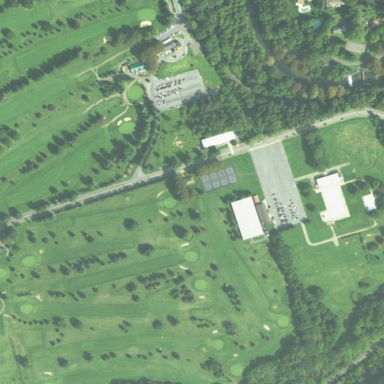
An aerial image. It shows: Golf course surrounded by greenery.